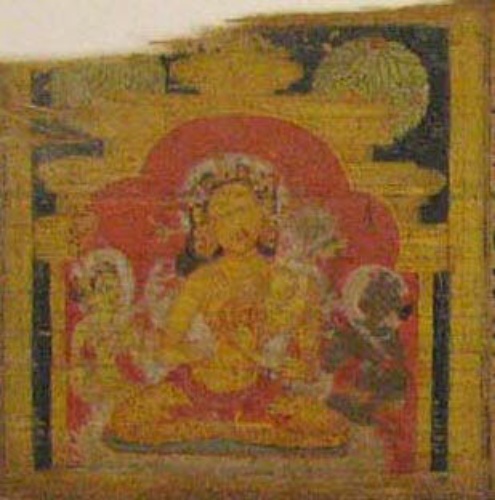
Date: ca. 1090
Object type: Folio
Classification: Paintings
Medium: Opaque watercolor on palm leaf
Culture: India (Bengal) or Bangladesh
Period: Pala period
Dimensions: 2 1/8 x 10 5/8 in. (5.4 x 27 cm)
Department: Asian Art
Credit line: Rogers Fund, 1955
Accession year: 1955
Repository: Metropolitan Museum of Art, New York, NY
Tags: Buddhism